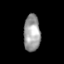
Tissue: skin
Cell type: Fibroblasts
Senescence score: 0.7196
Nuclear area (px): 599
Mean DAPI intensity: 156.414